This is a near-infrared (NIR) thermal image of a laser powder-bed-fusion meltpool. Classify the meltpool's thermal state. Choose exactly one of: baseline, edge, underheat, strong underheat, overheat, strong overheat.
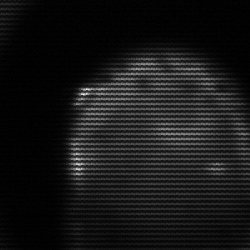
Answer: edge